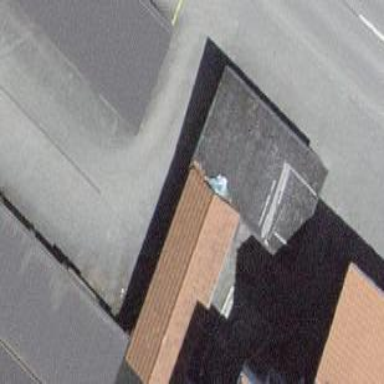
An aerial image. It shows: Barn.